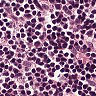
Metastatic tissue present: no